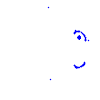
Particle: proton